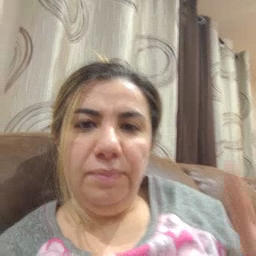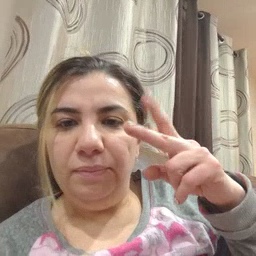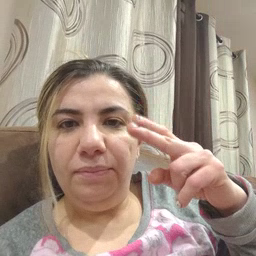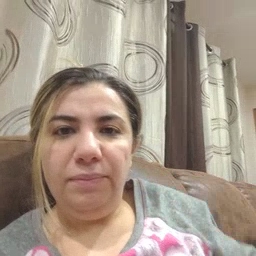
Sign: cut